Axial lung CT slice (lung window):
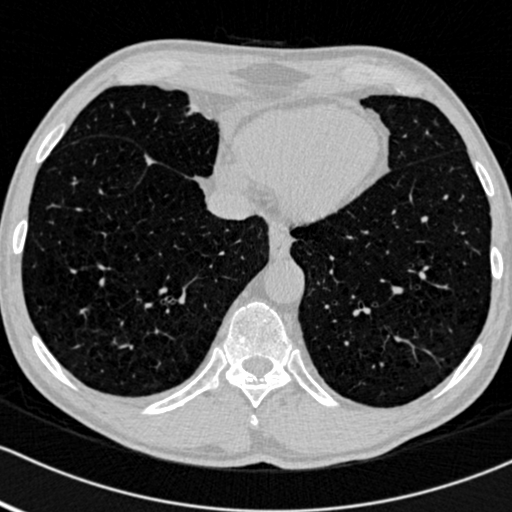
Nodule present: no